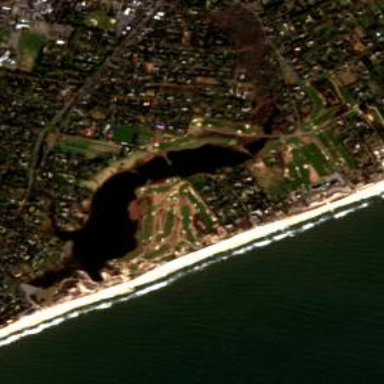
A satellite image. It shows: Scenic view of water hazard on golf course. The natural water feature adds beauty to the landscape.